Interaction volume radius: 10 \u00c5
Interaction volume height: 10 \u00c5
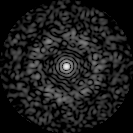
Disorder parameter: 0.7849